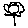
Label: flower